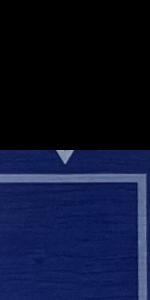
Label: Empty